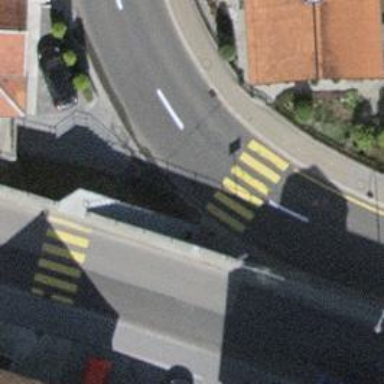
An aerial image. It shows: Set of steps on the road.